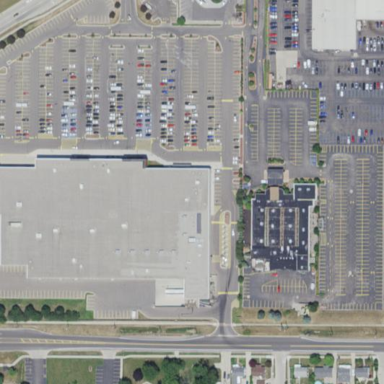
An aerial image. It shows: Supermarket building.